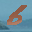
Label: 6